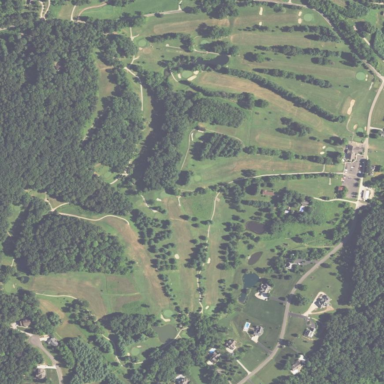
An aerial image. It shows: Golf course surrounded by greenery.